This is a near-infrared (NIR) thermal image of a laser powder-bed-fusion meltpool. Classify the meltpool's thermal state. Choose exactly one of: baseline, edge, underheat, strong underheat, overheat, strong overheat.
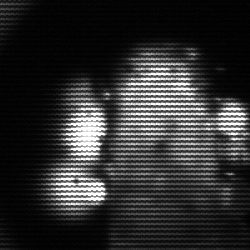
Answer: strong underheat